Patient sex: M
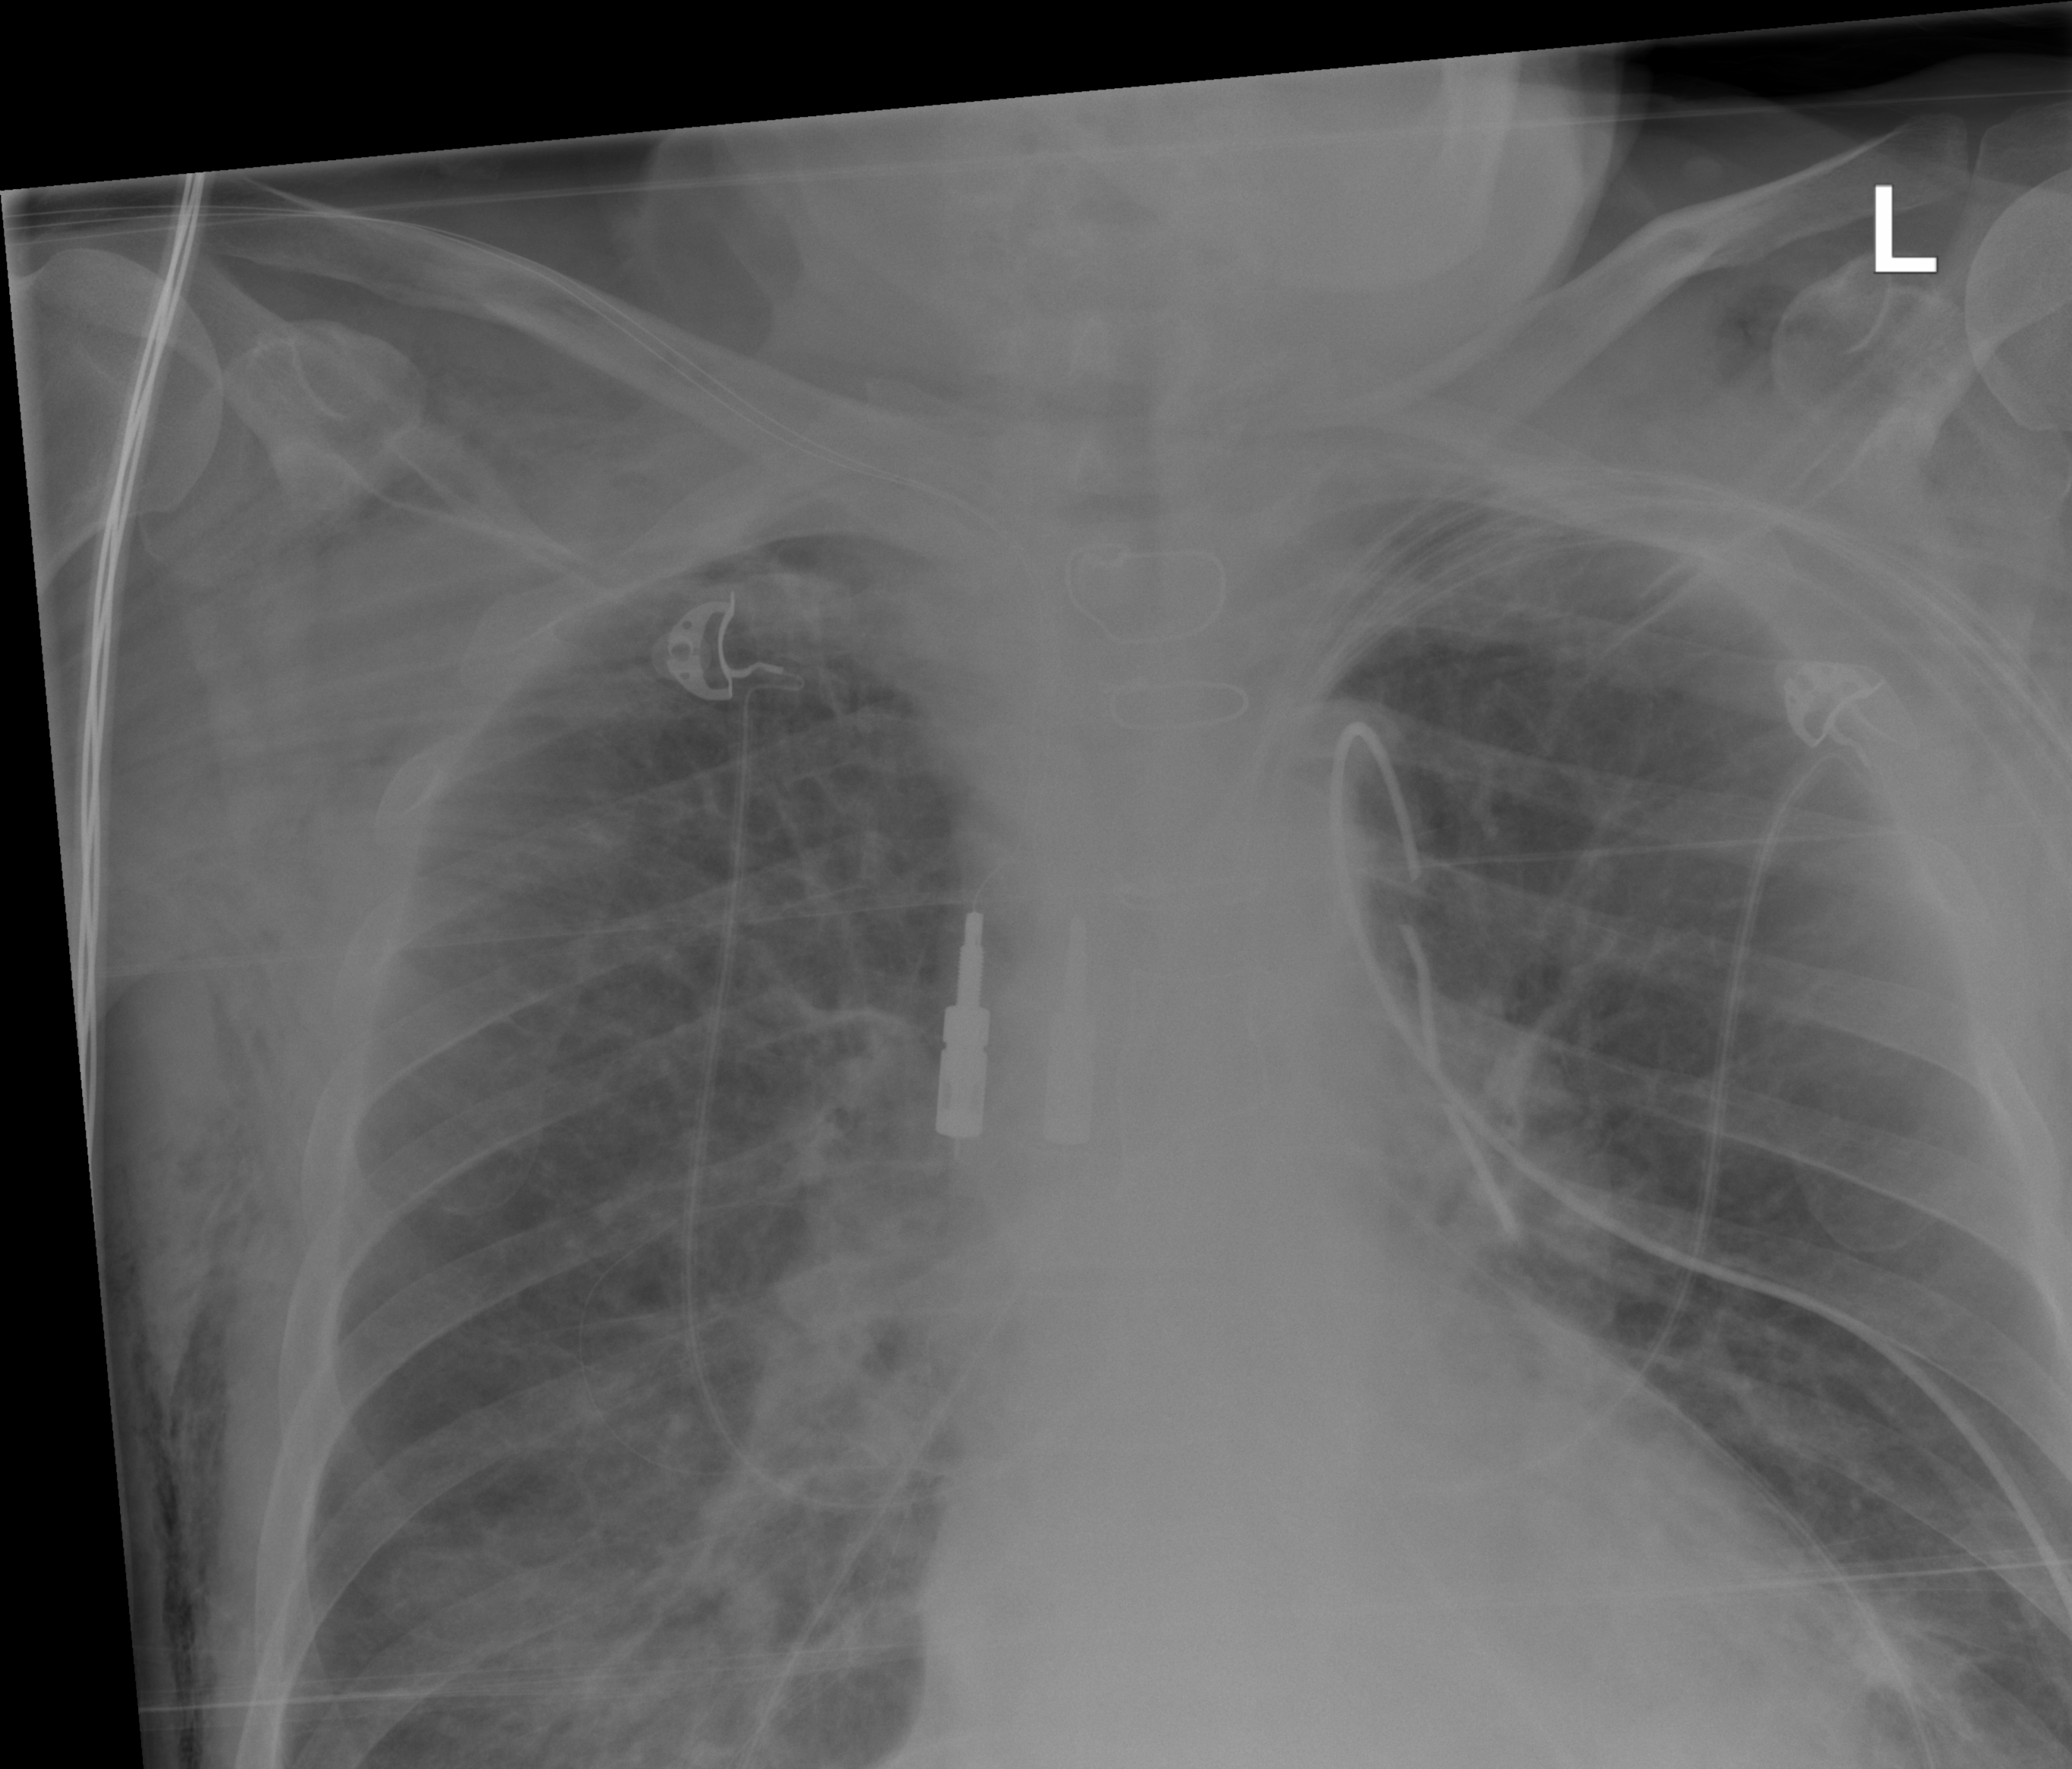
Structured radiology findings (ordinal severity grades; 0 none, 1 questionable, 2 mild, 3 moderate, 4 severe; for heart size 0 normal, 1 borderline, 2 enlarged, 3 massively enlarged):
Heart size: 1
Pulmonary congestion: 0
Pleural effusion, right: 0
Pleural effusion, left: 0
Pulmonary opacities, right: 0
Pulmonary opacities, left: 0
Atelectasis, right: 2
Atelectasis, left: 2